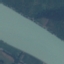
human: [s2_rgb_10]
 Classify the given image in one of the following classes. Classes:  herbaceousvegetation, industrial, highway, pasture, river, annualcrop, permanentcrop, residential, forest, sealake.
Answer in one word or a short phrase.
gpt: River